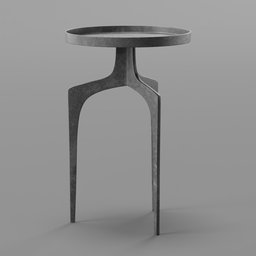
Label: furniture